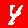
Digit: 4